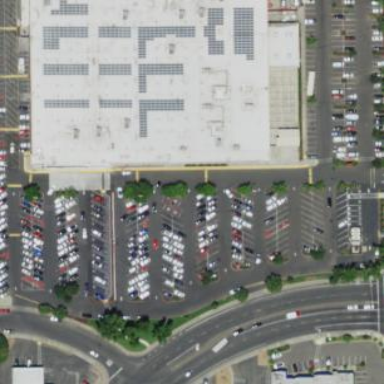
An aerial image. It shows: Retail area.